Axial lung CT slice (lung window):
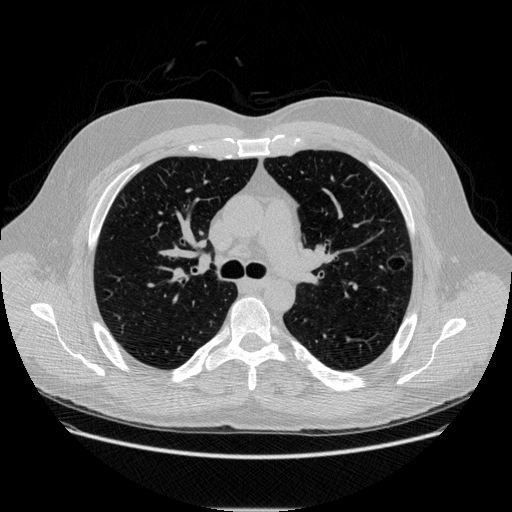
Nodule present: yes
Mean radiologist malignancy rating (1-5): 3